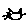
Label: cat